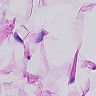
Metastatic tissue present: no